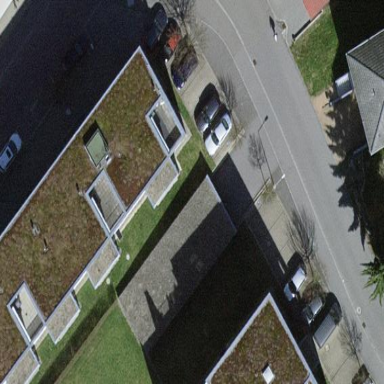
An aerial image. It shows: Flat roof building used for parking.